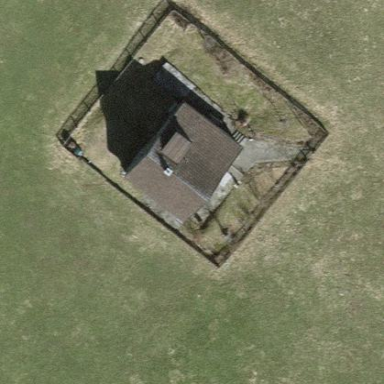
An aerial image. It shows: Simple house.